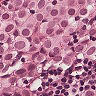
Metastatic tissue present: yes